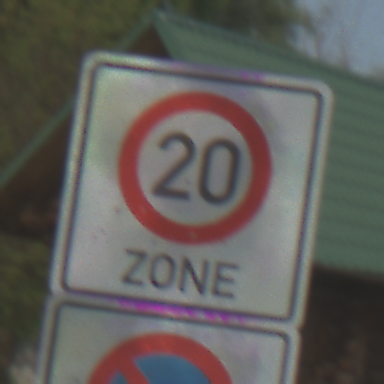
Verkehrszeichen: BeginnZone20
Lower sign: BeginnEingeschraenktesHalteverbotZone
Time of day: MorningAfternoon
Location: Outdoor (Nature)
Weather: PartlyCloudy
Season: NotSpecified
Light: Natural